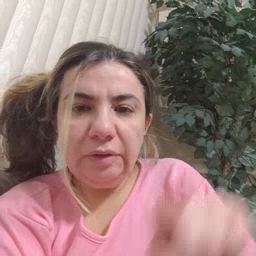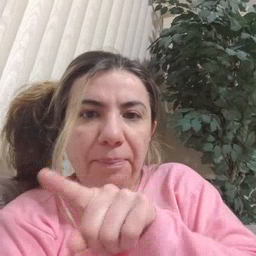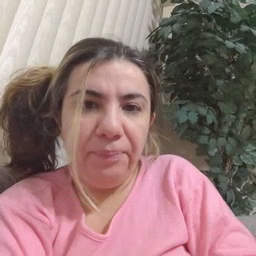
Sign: same